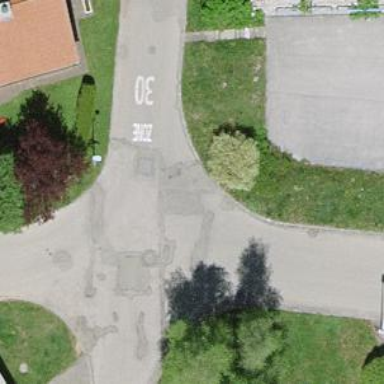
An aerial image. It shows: Residential road.